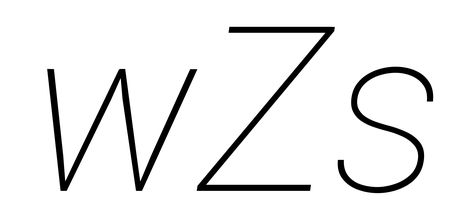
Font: Roboto-Italic_Thin_Italic